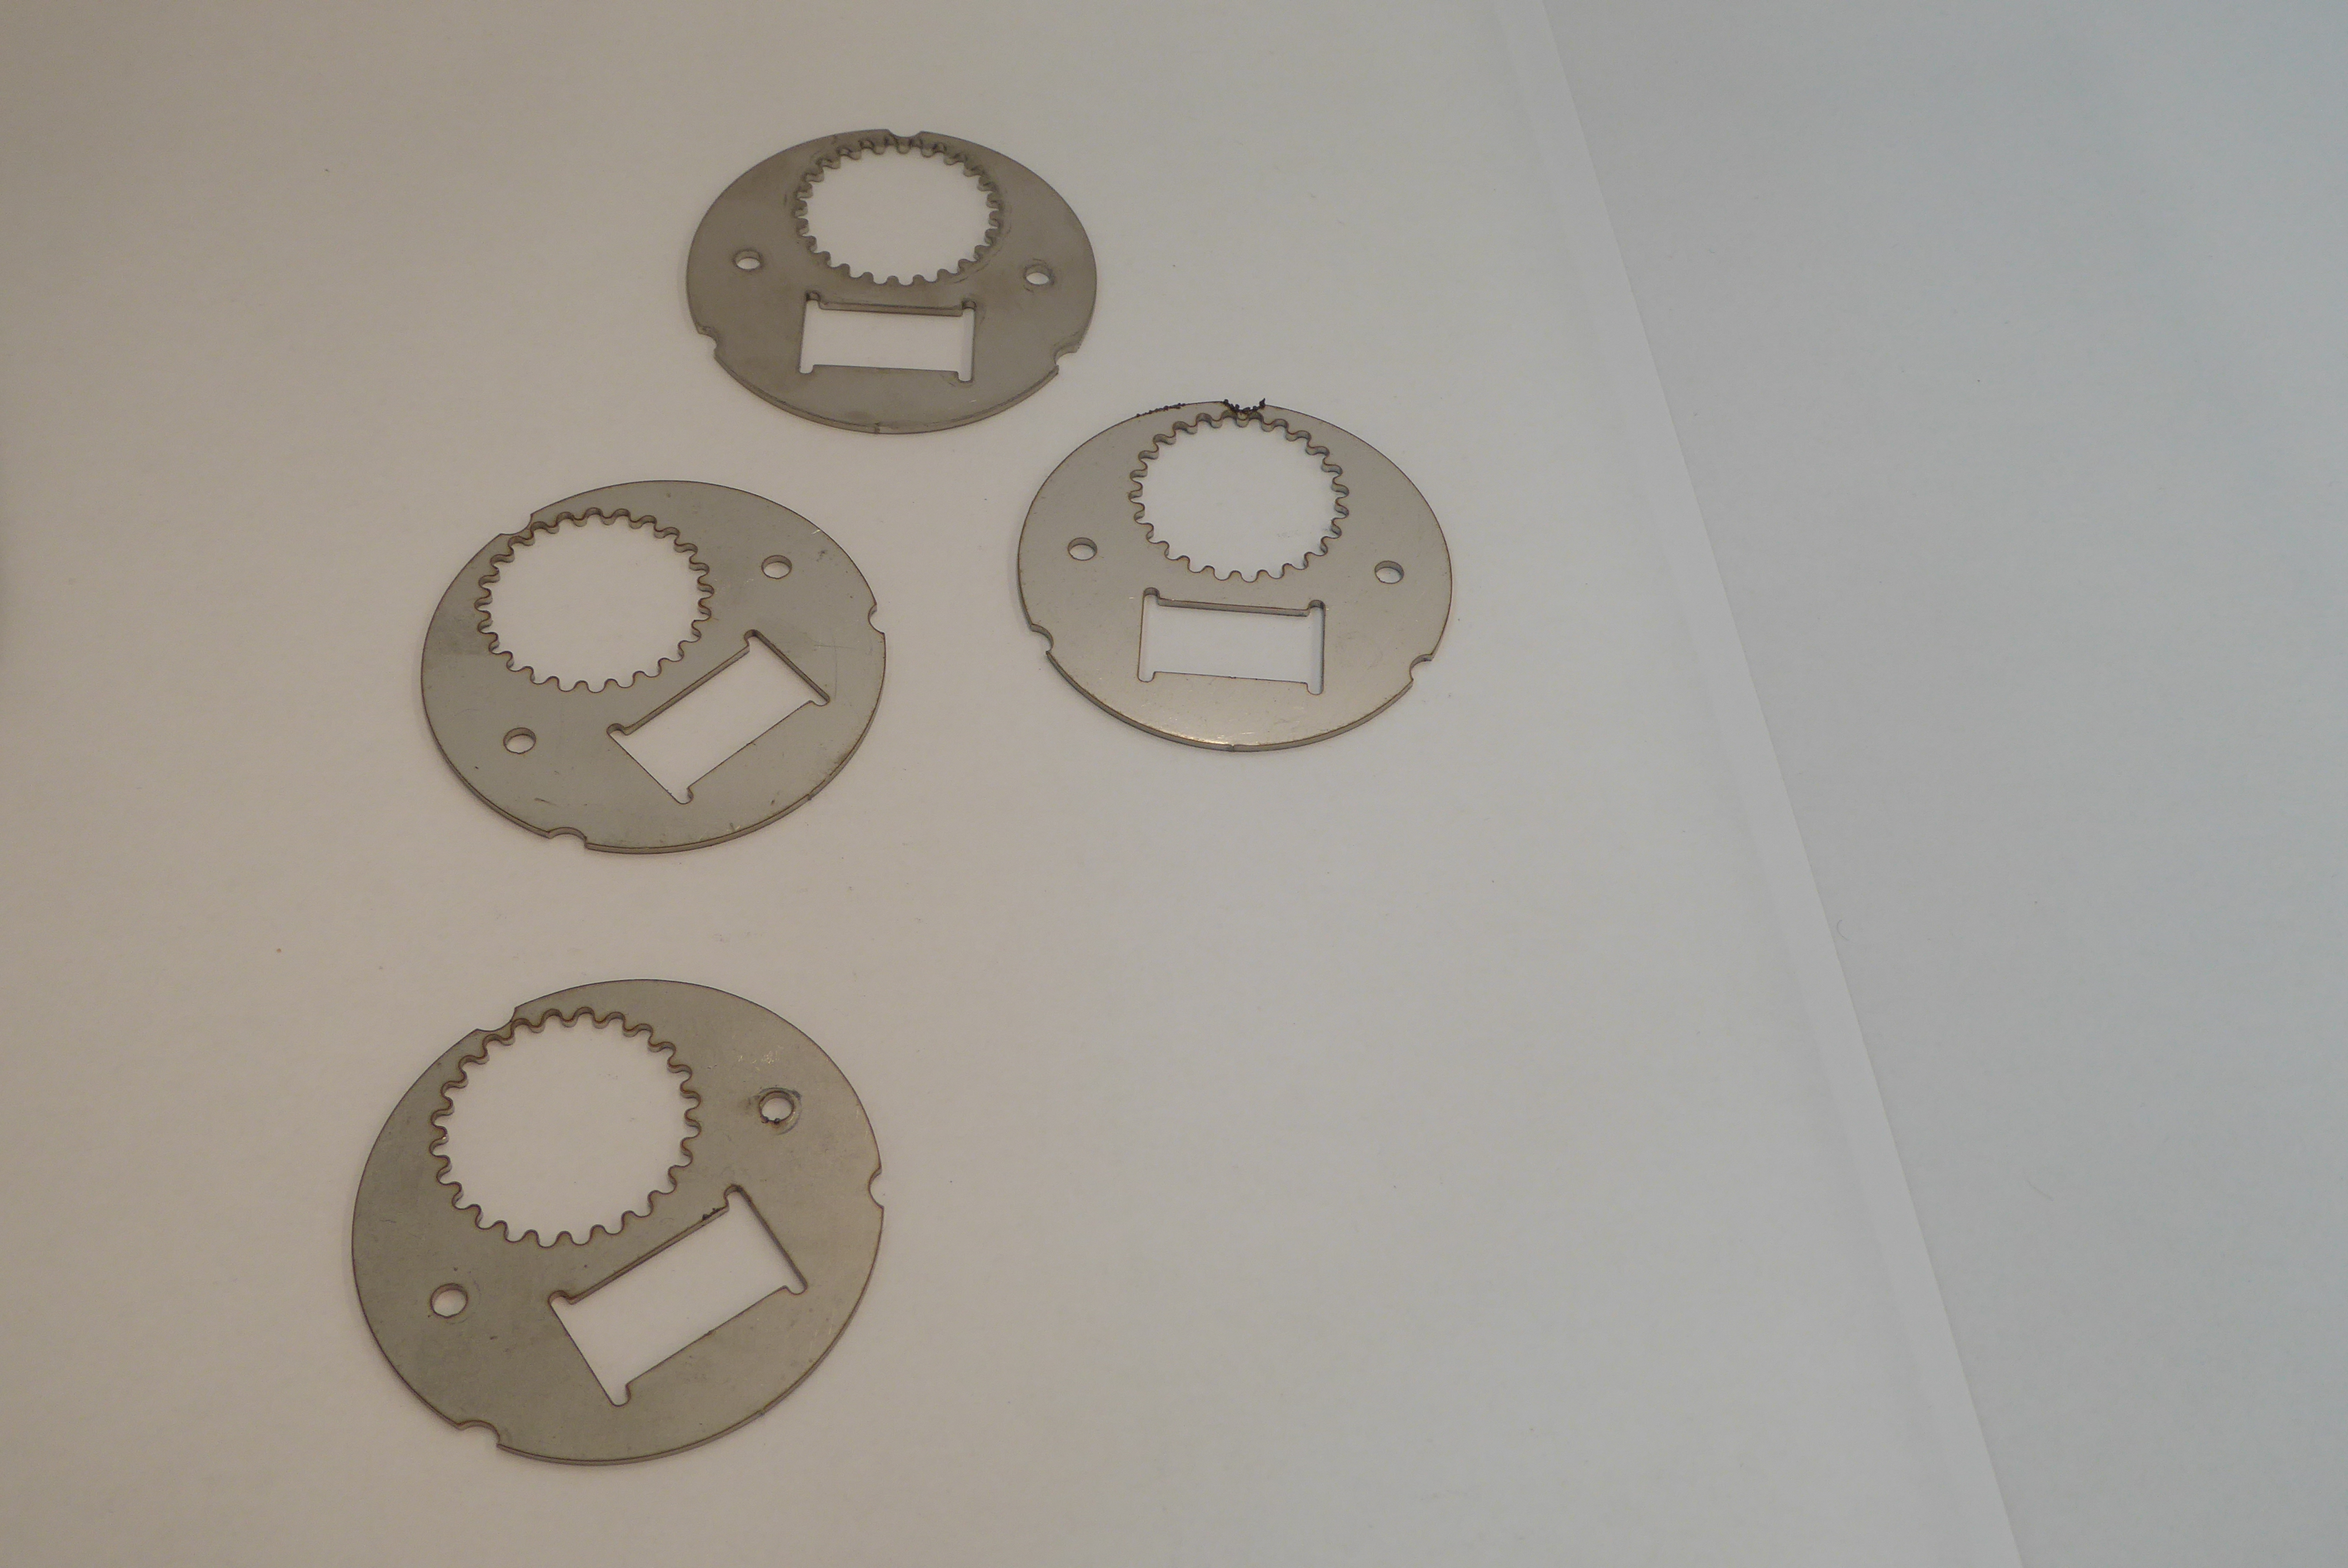
Label: Bottle Opener - Inlay